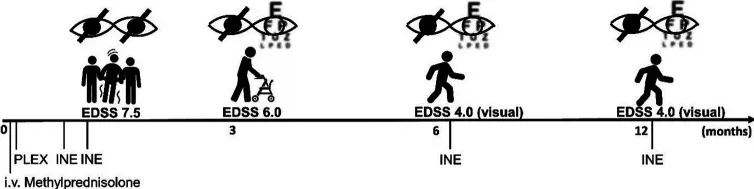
Timeline of the disease course. After initial high-dose i. v. methylprednisolone therapy, seven plasma exchange sessions (PLEX) were performed, and concomitant prednisolone was tapered to a dose of 5 mg/d over 6 months. The first cycle of INE infusions was administered a few days after PLEX, with a 14-day interval. The overall EDSS improved from 7.5 to 4.0 at 6 months and remained stable over the 12-month follow-up period, with persistent deficits mainly representing visual impairment.
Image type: pathology (fish)